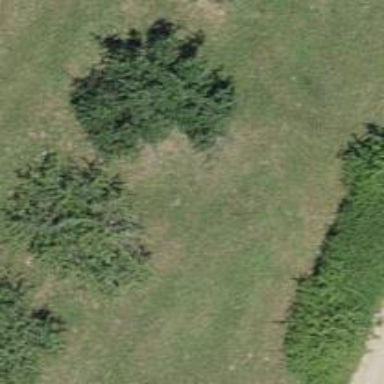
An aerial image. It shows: Broadleaved tree in natural setting.